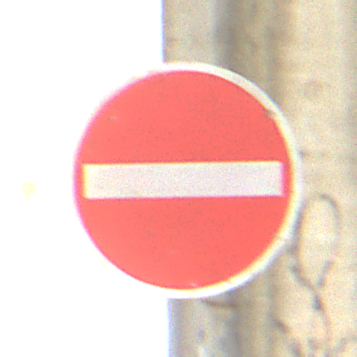
Verkehrszeichen: VerbotDerEinfahrt
Umgebung: Roofed, Suburban
Tageszeit: MorningAfternoon
Wetter: PartlyCloudy
Licht: Natural
Jahreszeit: Winter
Kontrast: LowContrast